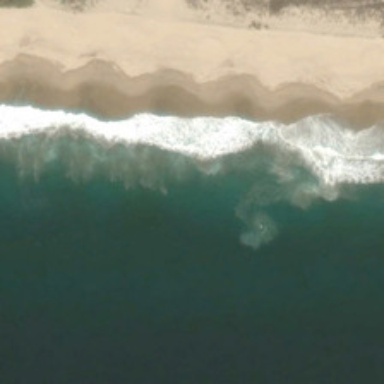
Some trees are planted on the beach .